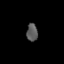
Tissue: lung
Cell type: Epithelial cells
Senescence score: 0.2161
Nuclear area (px): 189
Mean DAPI intensity: 89.894